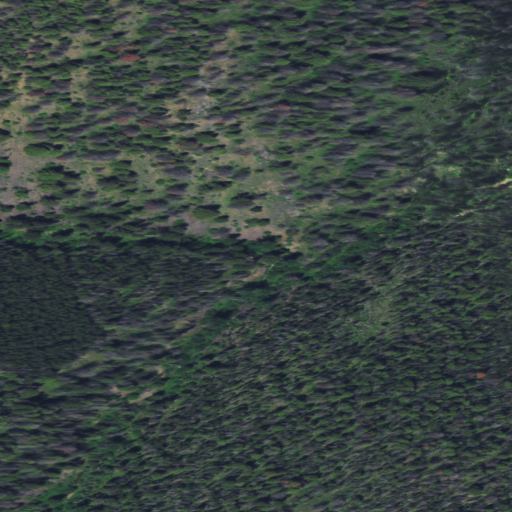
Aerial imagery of valley in Montana named Bear Gulch containing evergreen forest and shrub